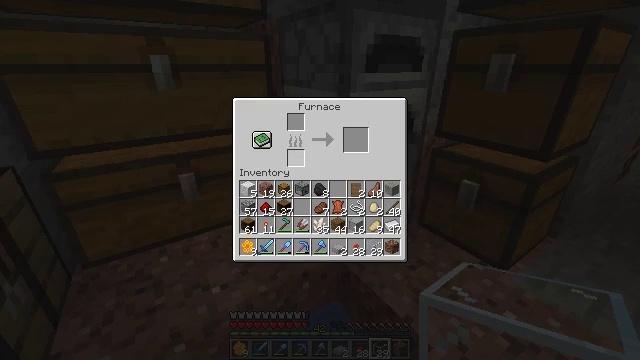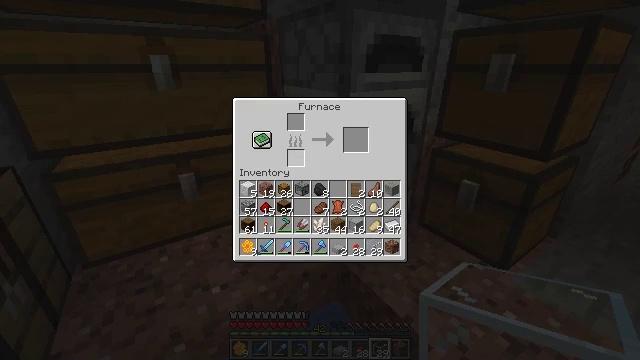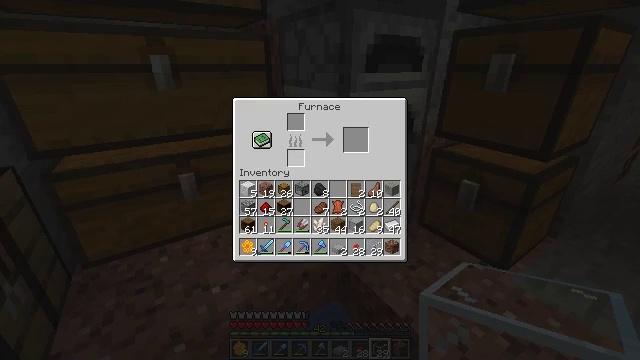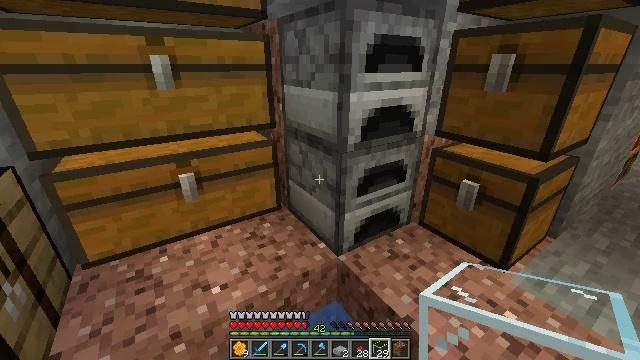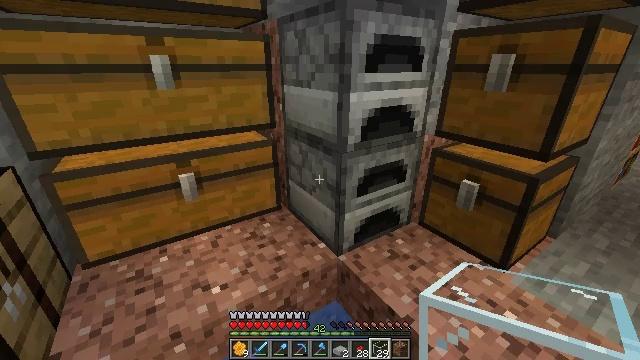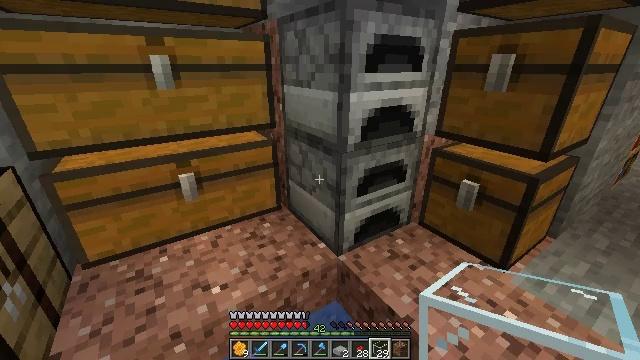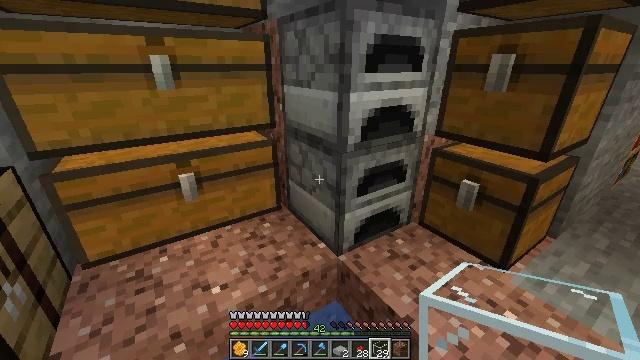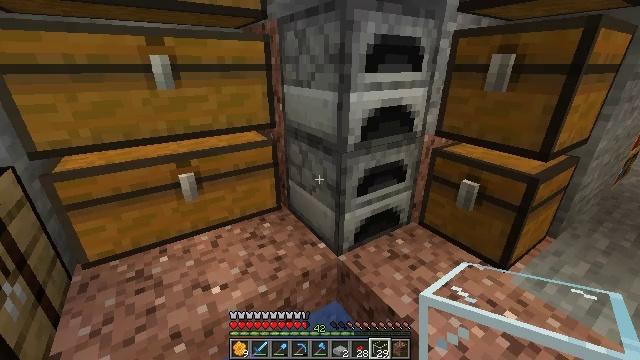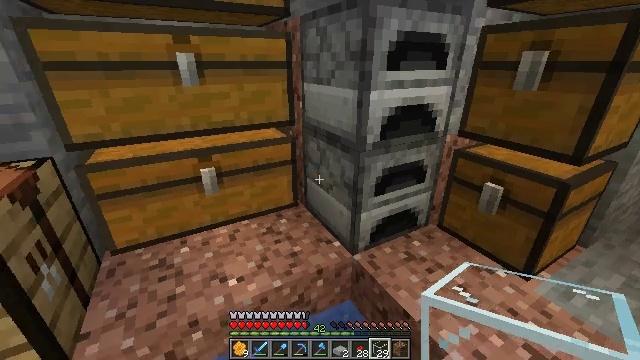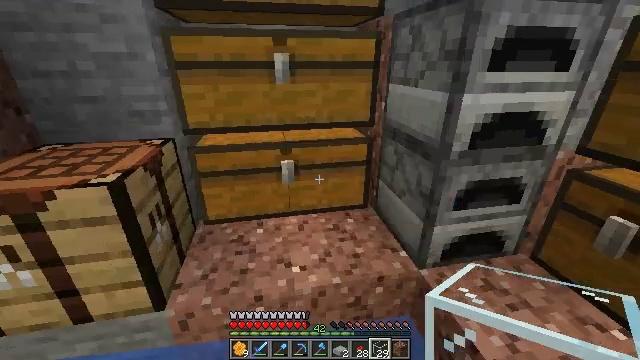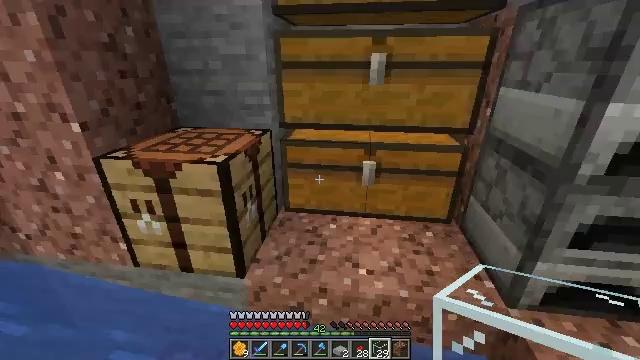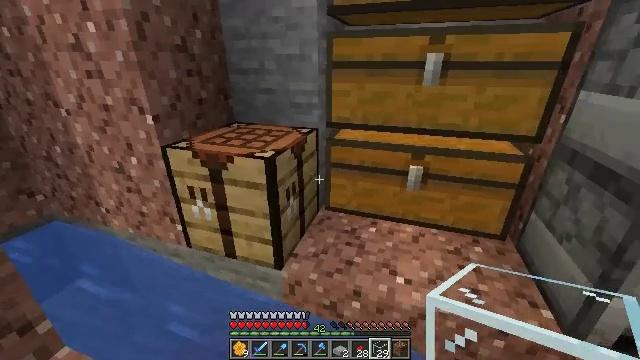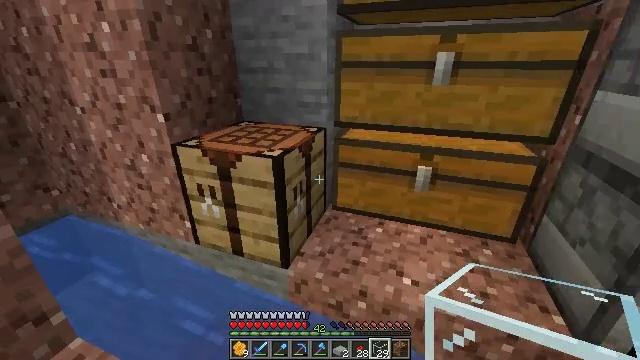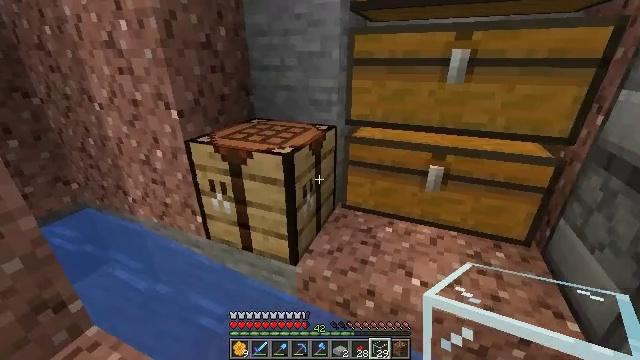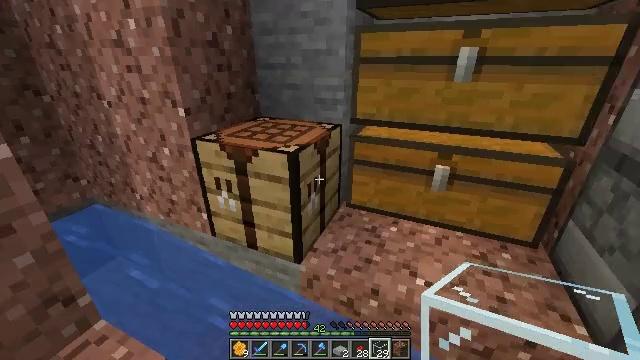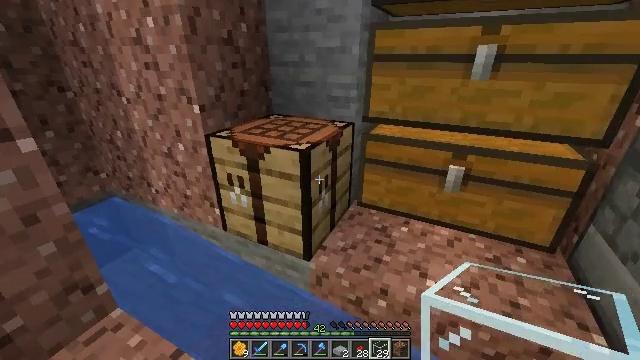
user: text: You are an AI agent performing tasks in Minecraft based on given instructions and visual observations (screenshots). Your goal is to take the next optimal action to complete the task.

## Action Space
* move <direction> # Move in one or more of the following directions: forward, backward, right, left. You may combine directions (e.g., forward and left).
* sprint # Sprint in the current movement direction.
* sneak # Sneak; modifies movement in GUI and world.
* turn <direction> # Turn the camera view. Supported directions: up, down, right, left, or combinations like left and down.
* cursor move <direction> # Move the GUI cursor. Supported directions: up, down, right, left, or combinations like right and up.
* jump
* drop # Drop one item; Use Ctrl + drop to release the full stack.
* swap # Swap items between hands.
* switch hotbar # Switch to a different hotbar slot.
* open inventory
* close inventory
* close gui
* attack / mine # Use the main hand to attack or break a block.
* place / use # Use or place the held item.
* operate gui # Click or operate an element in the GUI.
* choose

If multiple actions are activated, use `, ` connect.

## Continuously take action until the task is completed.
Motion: motion action
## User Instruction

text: Make sure to have the materials to craft a campfire.
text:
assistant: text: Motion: no_op
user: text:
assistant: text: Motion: no_op
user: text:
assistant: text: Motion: no_op
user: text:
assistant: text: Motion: no_op
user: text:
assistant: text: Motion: no_op
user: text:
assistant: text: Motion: no_op
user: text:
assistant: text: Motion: no_op
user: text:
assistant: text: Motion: turn left
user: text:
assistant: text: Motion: turn left
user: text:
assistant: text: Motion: turn left
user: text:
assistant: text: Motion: turn left
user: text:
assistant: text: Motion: turn left
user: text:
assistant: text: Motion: turn left
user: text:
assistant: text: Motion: turn left
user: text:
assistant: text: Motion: turn left
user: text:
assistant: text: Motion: turn left, use / place
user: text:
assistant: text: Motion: turn left, use / place
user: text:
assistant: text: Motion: use / place
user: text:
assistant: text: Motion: use / place
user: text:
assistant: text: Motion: use / place
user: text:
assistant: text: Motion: no_op
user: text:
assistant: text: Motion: no_op
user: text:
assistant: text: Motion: no_op
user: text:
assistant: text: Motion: no_op
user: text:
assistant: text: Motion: no_op
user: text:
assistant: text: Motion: no_op
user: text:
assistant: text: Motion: cursor move left and up
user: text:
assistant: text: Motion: cursor move left and up
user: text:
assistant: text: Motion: no_op
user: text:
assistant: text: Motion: no_op